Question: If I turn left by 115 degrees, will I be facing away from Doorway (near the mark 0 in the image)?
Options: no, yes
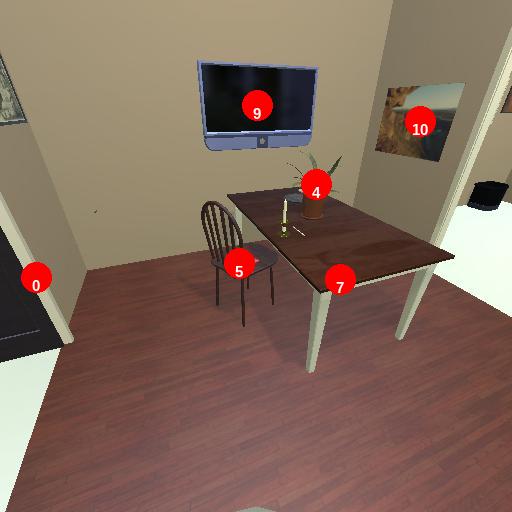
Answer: no